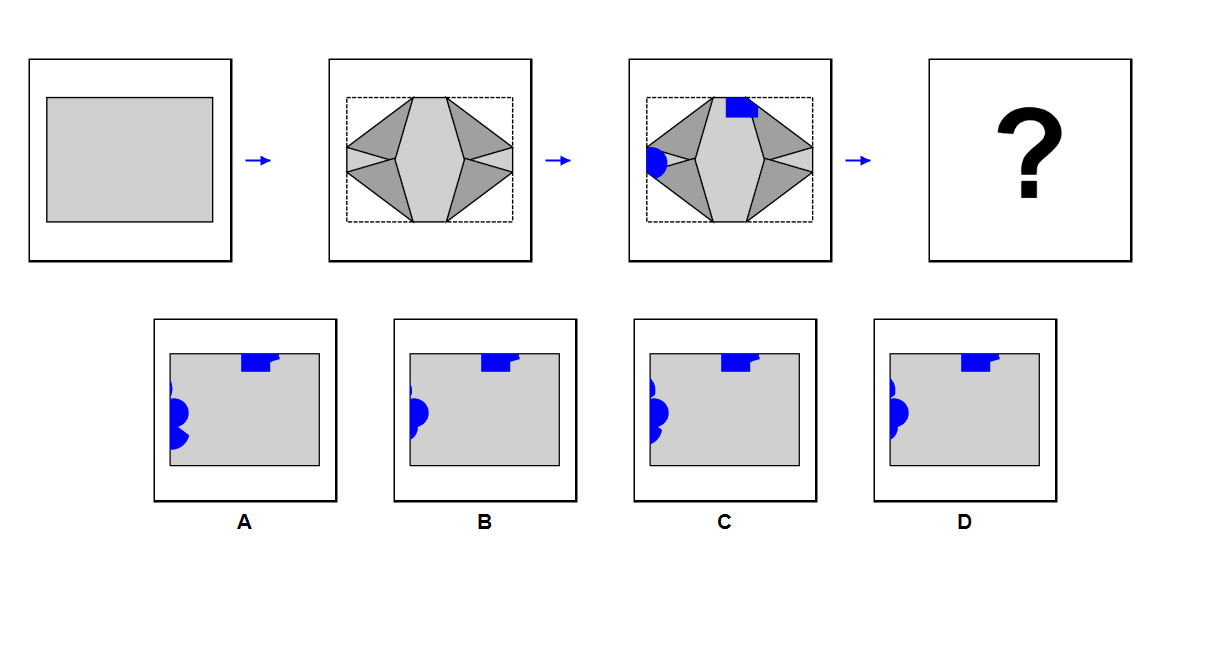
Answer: B